Question: I create a custom MKAnnoationView as follows:
'''
- (MKAnnotationView *)mapView:(MKMapView *)theMapView viewForAnnotation:(id <MKAnnotation>)annotation
{
static NSString* AnnotationIdentifier = @"AnnotationIdentifier";
MKAnnotationView* customPinView = [[MKAnnotationView alloc]
initWithAnnotation:annotation reuseIdentifier:AnnotationIdentifier];
UIImage *pinImage = [PowerPlantAnnotation getAnnotationImageForEnergySource:((PowerPlantAnnotation*)annotation).energySource];
customPinView.image = pinImage;
return customPinView;
}
'''
I get the image that I want positioned more or less in the right spot, but not quite. My image looks like this:

I want the bottom point of the tear drop to point to my annotation map coordinate, like the standard pin view points to the map coordinate. How can I accomplish this? Currently it looks a bit more like my image is centered on the map coordinate.
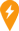
Answer: By default annotation view center is placed at the annotation coordinate. To adjust view position set its <URL> property:
'''
annotationView.centerOffset = CGPointMake(0.0f, -annotationViewHeight/2);
'''